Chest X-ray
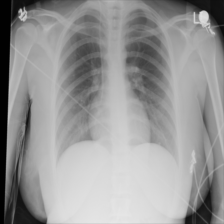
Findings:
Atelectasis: negative
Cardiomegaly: negative
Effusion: negative
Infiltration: negative
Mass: negative
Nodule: negative
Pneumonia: negative
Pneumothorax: negative
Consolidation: negative
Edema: negative
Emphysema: negative
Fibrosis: negative
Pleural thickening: negative
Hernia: negative